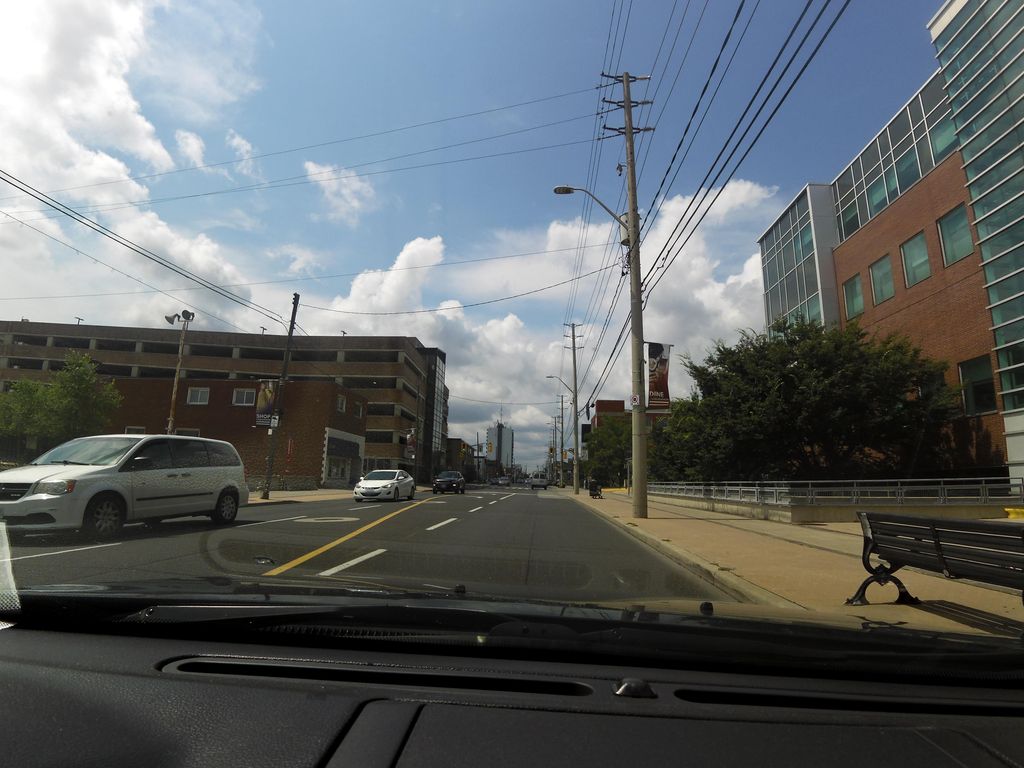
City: hamilton